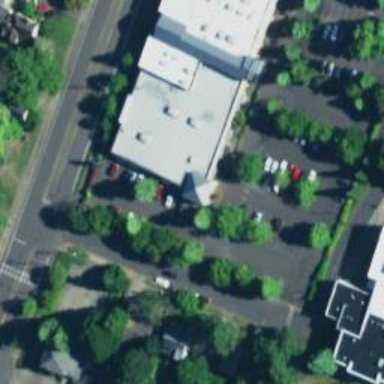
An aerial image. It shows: Healthcare clinic is depicted in the image.